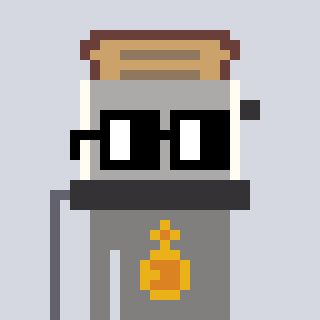
a pixel art character with square black glasses, a toaster-shaped head and a bluegrey-colored body on a cool background